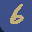
Label: 6